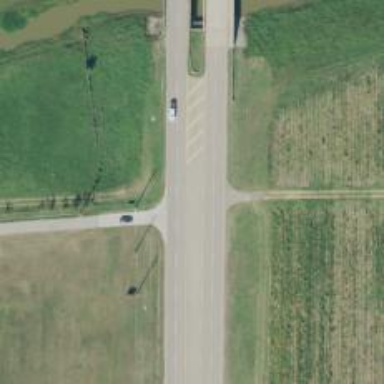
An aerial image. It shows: Secondary road.